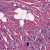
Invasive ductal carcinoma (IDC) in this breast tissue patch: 1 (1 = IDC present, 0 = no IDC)